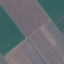
Label: AnnualCrop